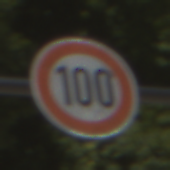
Verkehrszeichen: Geschwindigkeit100
Umgebung: Outdoor, RoadRail
Tageszeit: Midday
Wetter: Clear
Licht: Natural
Jahreszeit: NotSpecified
Kontrast: HighContrast